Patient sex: M
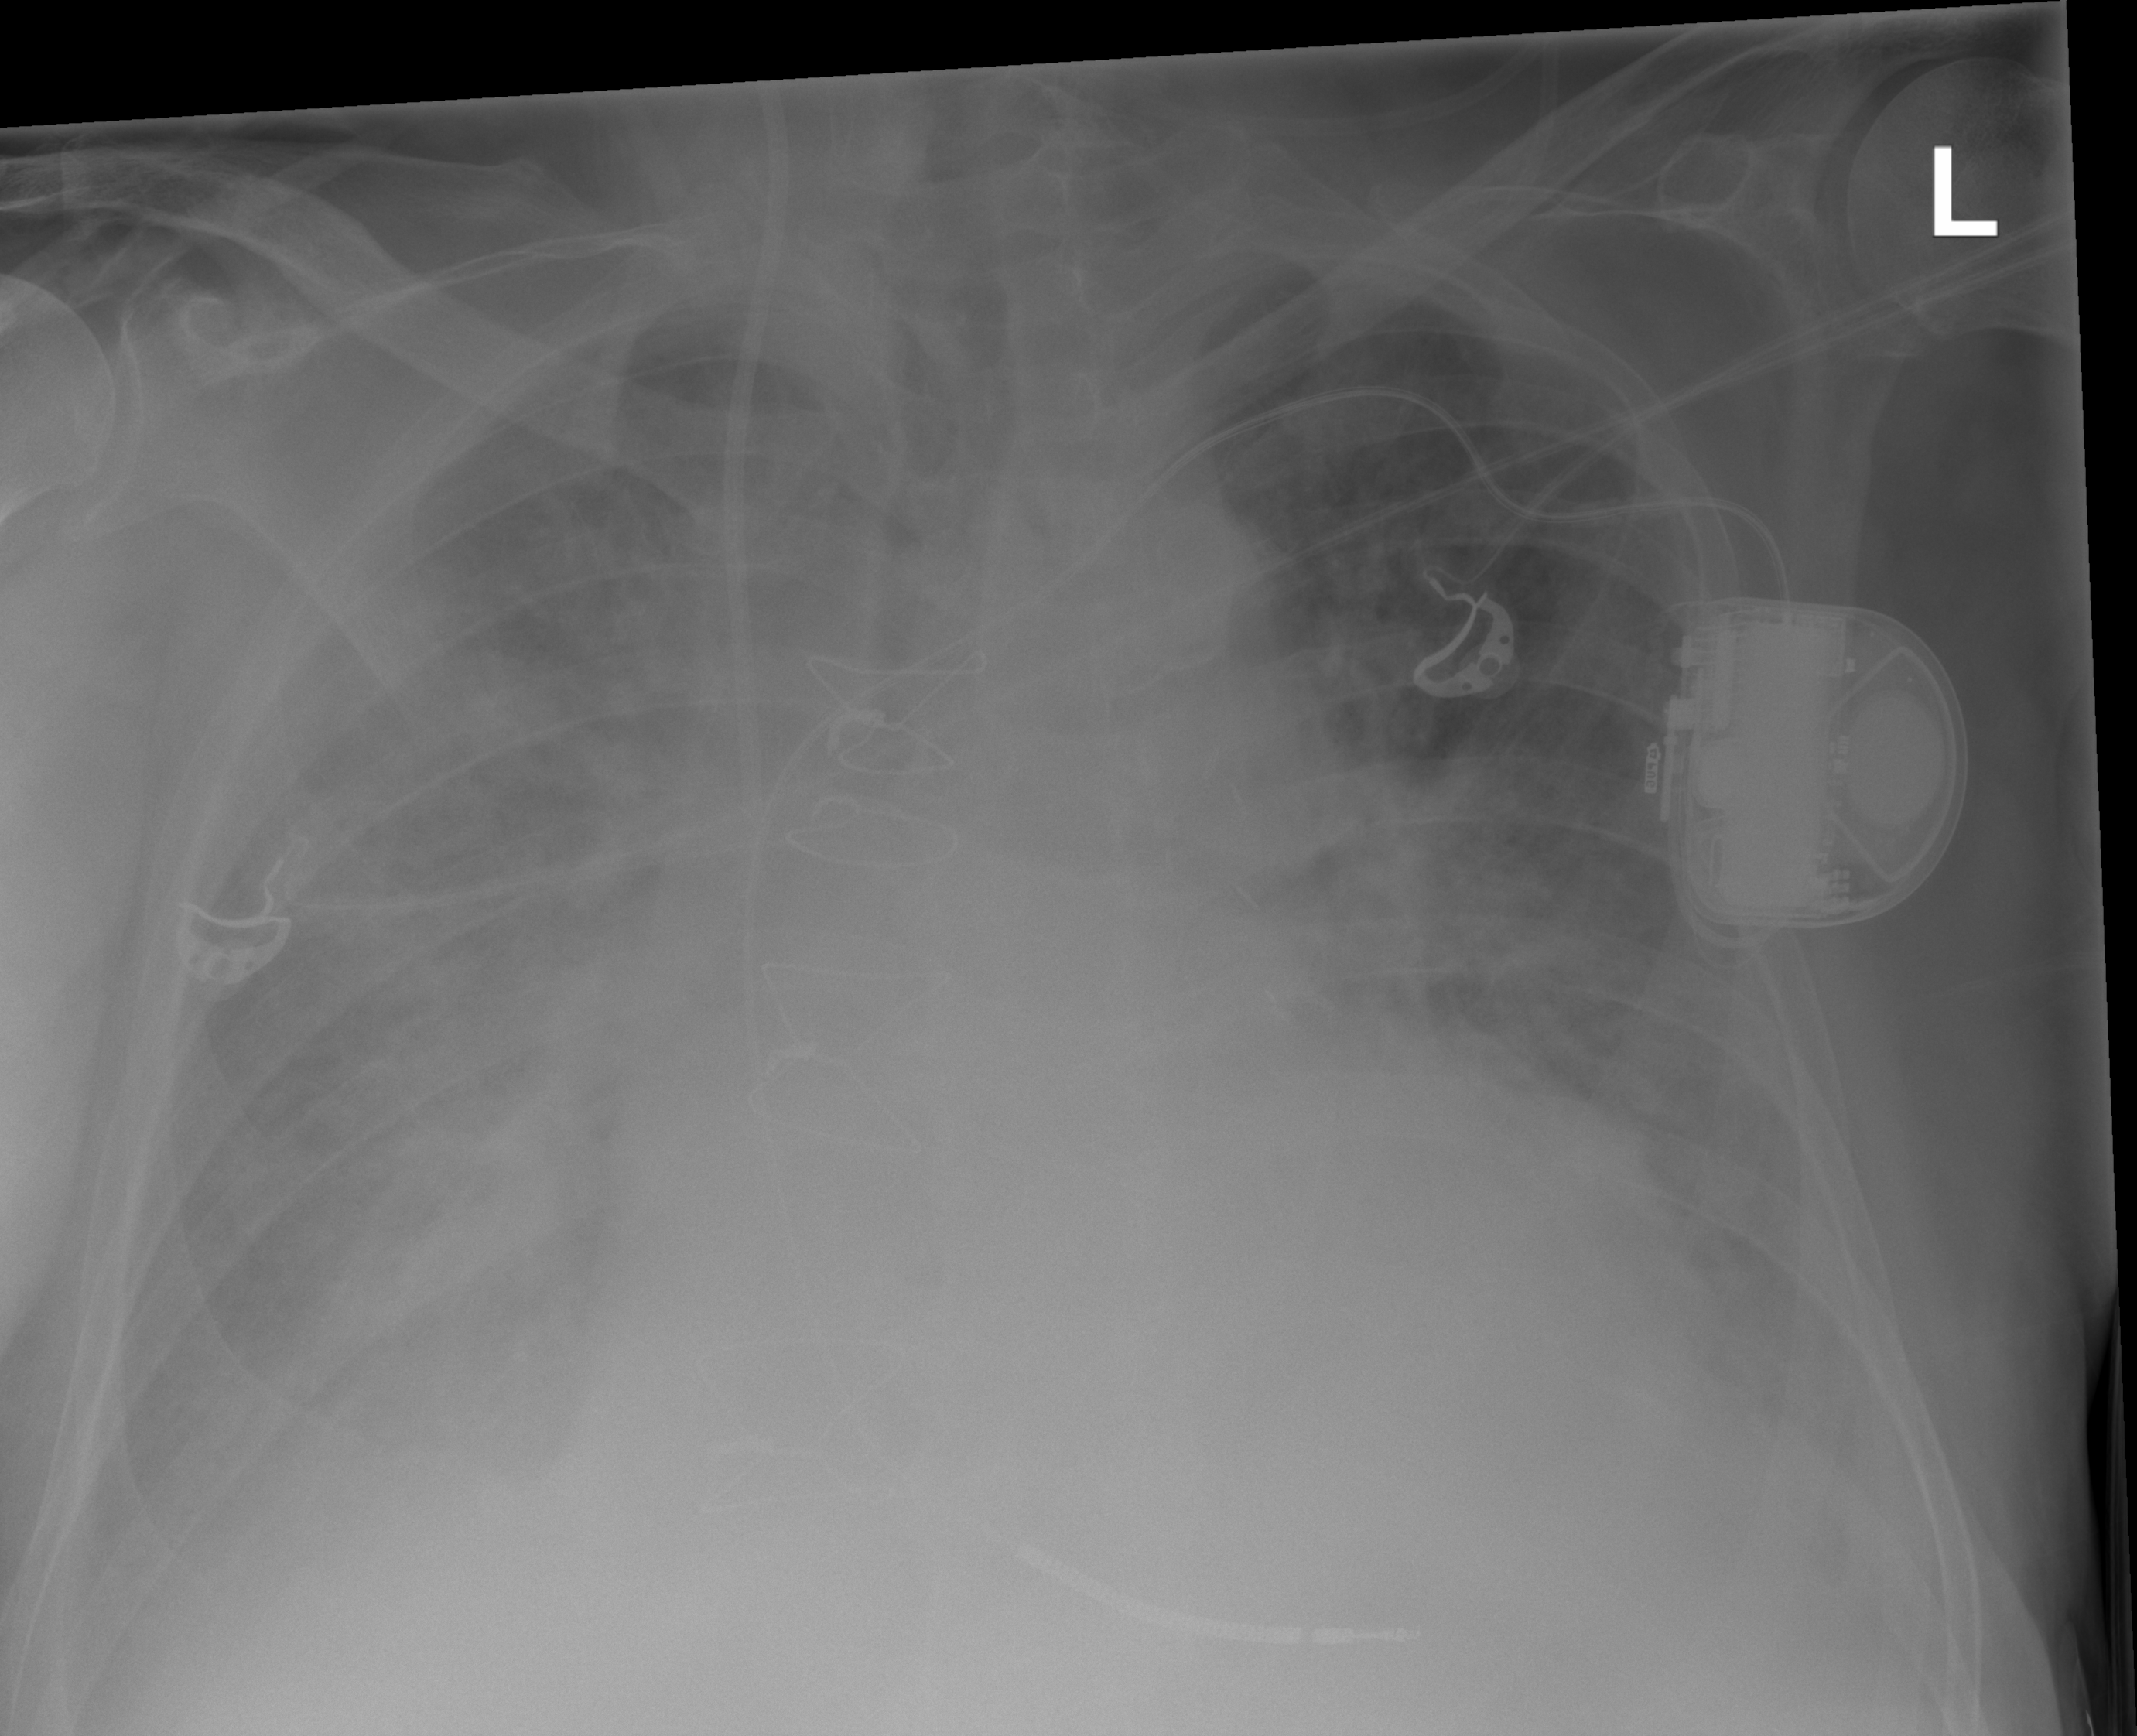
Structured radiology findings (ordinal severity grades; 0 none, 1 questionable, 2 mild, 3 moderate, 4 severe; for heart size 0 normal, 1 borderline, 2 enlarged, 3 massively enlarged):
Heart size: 2
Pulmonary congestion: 2
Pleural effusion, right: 3
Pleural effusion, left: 2
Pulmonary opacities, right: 2
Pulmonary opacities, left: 0
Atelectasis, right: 3
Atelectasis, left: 2